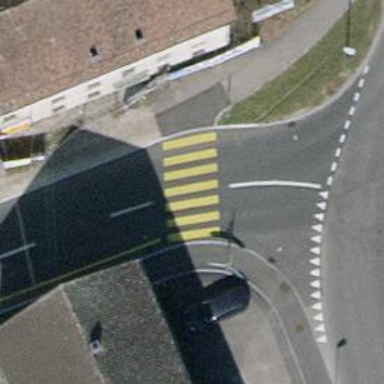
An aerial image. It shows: Zebra crossing on the road.